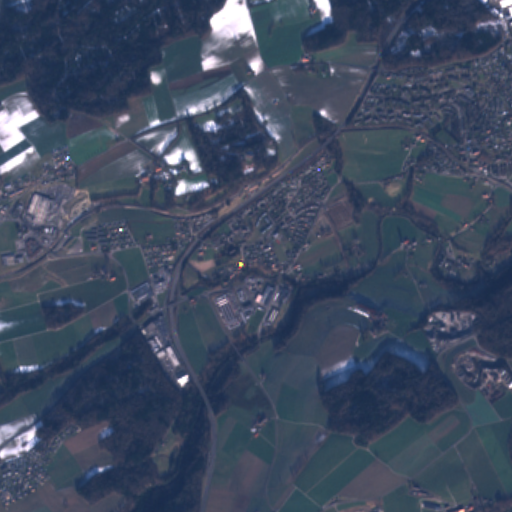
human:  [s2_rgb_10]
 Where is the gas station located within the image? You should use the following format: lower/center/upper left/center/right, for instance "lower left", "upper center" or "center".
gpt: The gas station is located in the center left of the image.
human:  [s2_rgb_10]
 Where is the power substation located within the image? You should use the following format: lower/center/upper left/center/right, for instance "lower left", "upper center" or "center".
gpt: The power substation is located in the center left of the image.
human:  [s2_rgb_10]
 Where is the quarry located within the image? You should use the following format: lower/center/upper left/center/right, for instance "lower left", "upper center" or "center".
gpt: The quarry is located in the lower right of the image.
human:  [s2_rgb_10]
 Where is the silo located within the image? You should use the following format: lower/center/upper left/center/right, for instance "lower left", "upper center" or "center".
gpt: The silo is located in the upper center of the image.
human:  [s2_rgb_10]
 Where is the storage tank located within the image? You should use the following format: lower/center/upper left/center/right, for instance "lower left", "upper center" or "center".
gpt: The storage tank is located in the center right of the image.
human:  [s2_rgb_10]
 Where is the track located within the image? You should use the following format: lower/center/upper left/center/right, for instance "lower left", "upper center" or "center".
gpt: The track is located in the center left of the image.
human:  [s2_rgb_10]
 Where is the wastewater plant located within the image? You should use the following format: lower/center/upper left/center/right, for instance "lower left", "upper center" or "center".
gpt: The wastewater plant is located in the center right of the image.
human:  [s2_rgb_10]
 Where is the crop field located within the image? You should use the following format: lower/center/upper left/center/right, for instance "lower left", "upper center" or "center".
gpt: There is no crop field in the image.